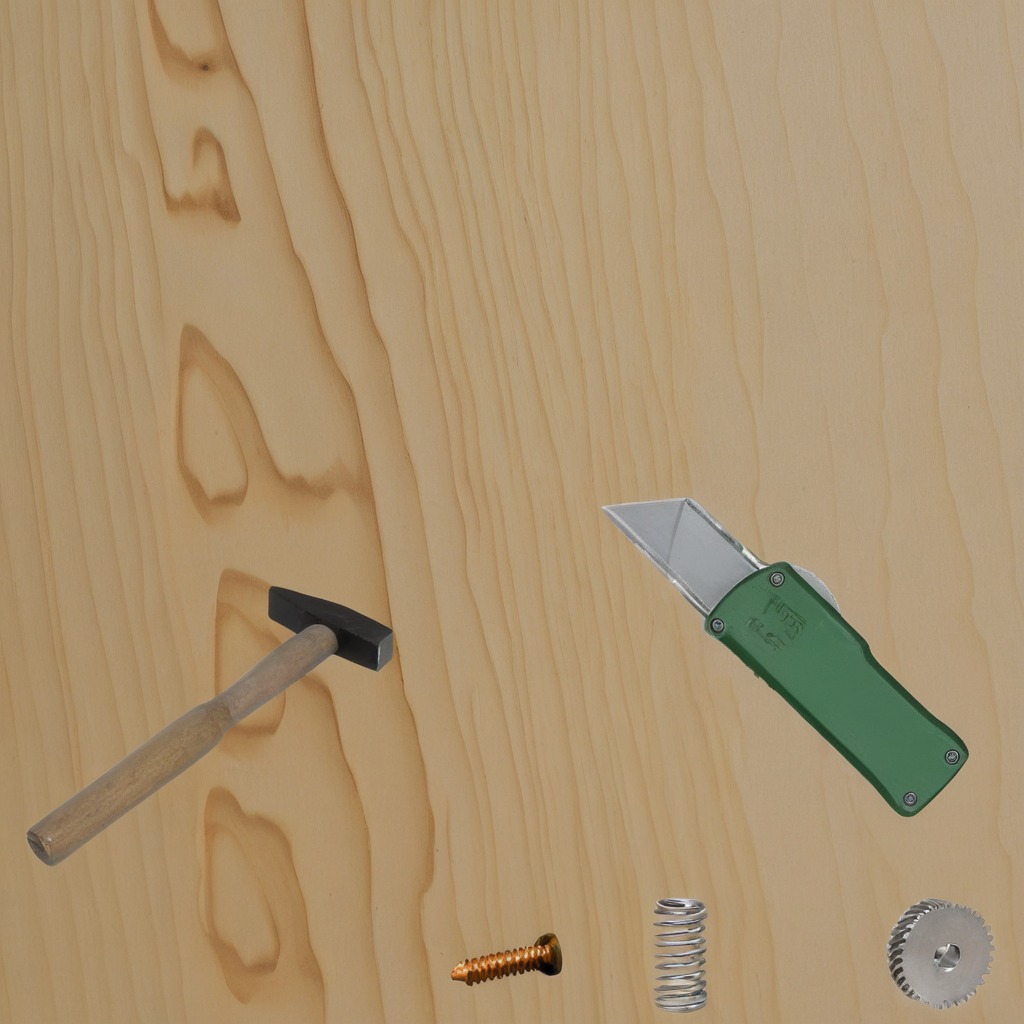
A steel gear with teeth, a utility knife, a metal machine screw, a hammer, and a coiled metal spring are lying on the plywood surface.